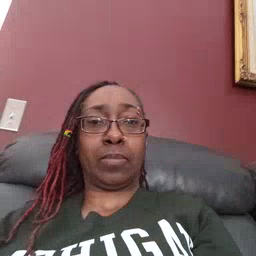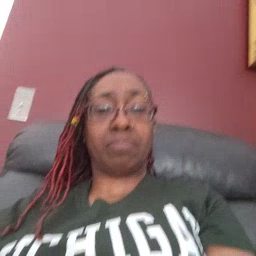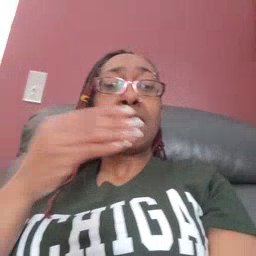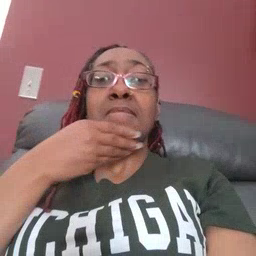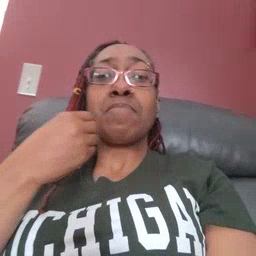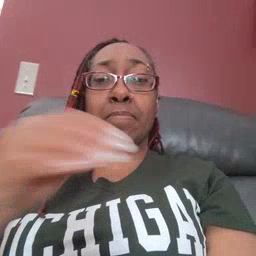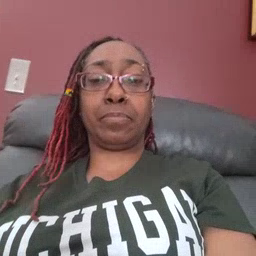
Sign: napkin